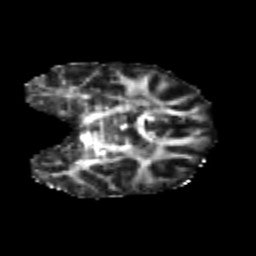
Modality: FA
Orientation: coronal
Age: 22
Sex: female
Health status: healthy
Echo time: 0.074 s